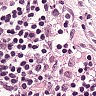
Metastatic tissue present: no